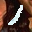
Label: 1